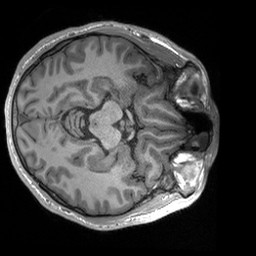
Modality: T1w
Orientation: axial
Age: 21
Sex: male
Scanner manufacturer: siemens
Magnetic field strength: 3 T
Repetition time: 2.3 s
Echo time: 0.00227 s